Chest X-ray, AP view. Patient: 35 years old, sex M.
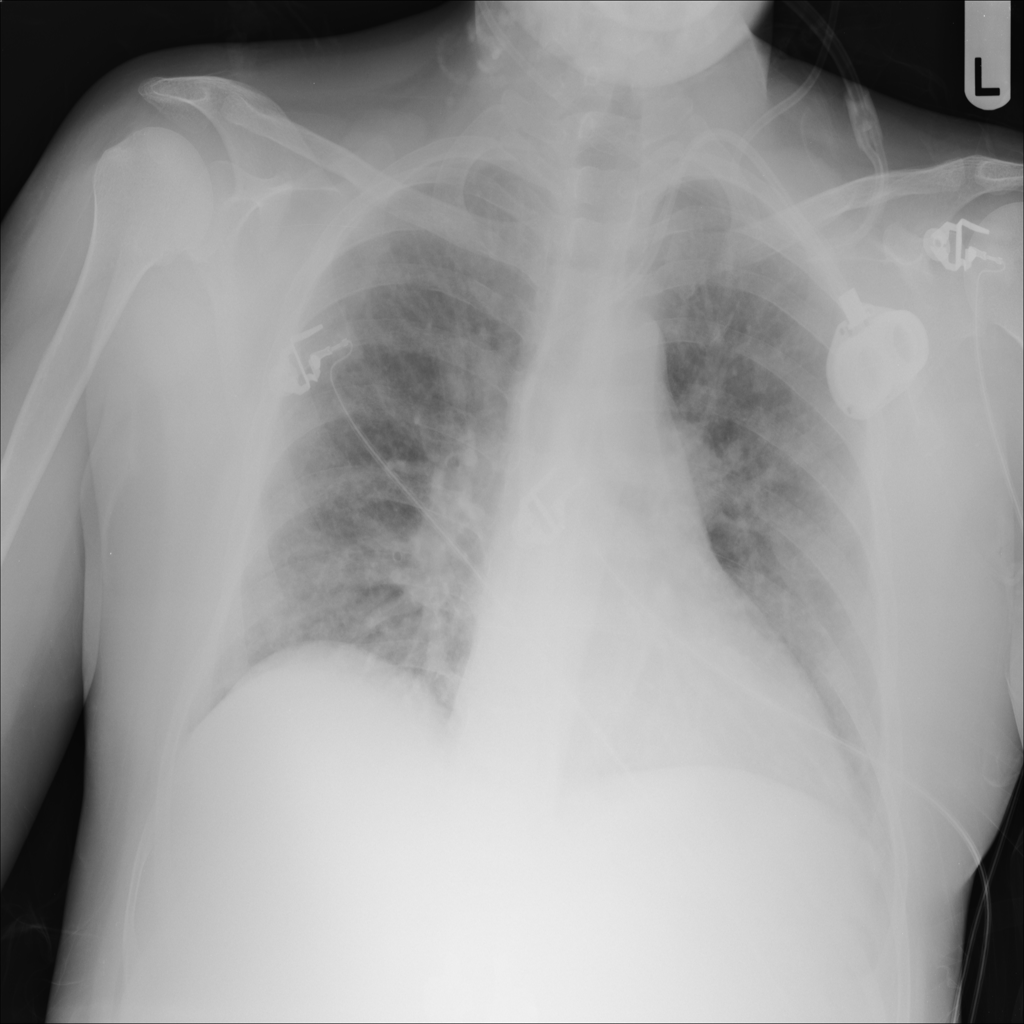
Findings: Infiltration